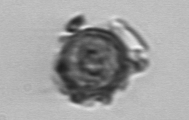
Label: Thalassiosira_TAG_external_detritus